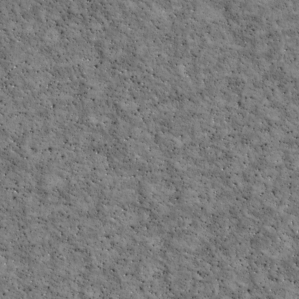
Label: non_frost